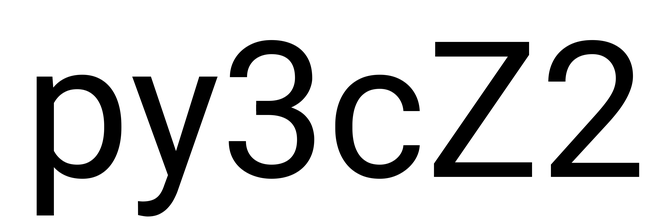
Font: Roboto_Regular